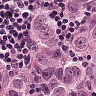
Metastatic tissue present: yes